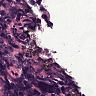
Metastatic tissue present: no